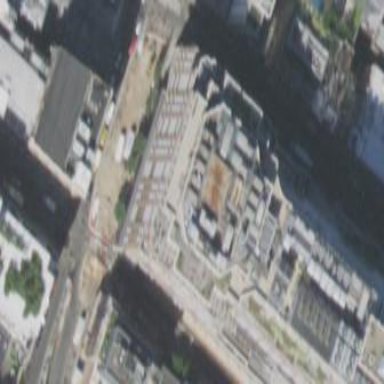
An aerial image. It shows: The building has flat concrete roof.